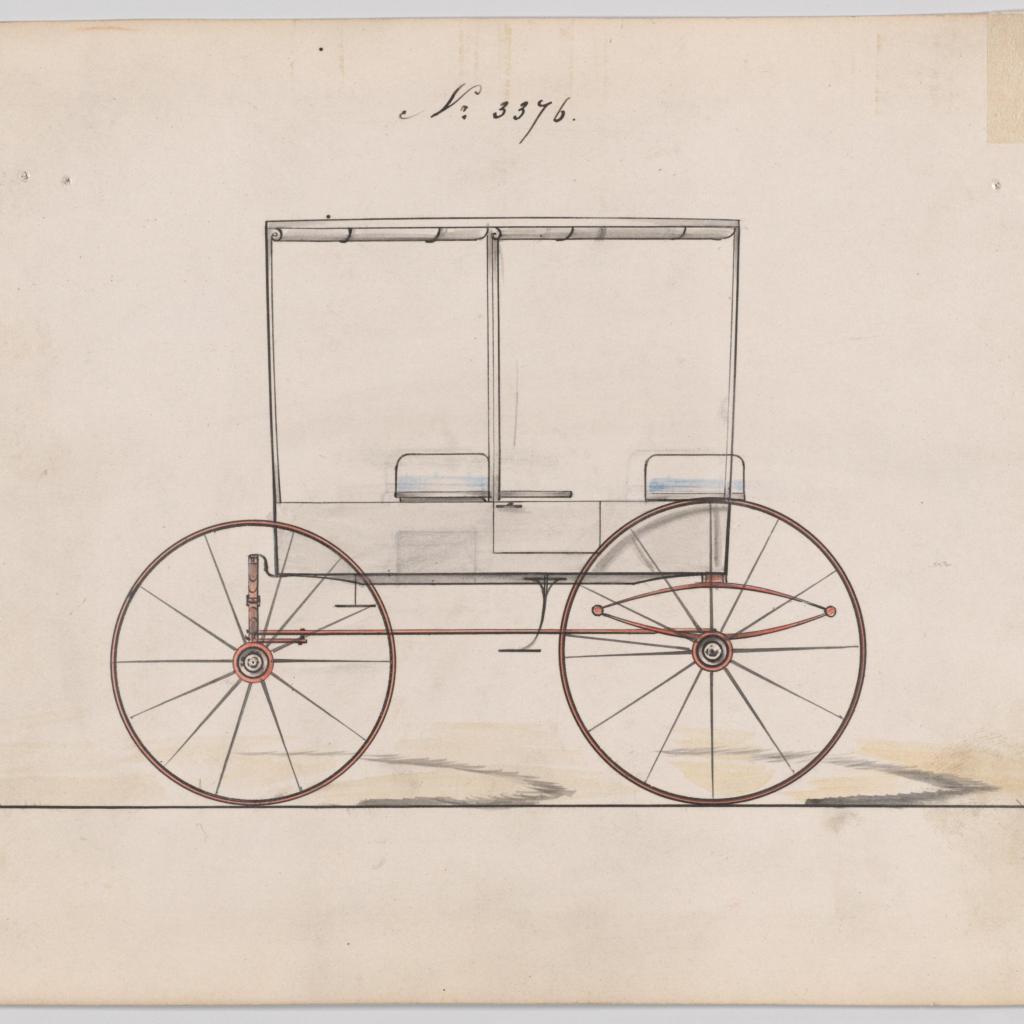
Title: Design for 6 seat Rockaway, no. 3376
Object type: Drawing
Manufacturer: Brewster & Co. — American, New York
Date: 1877
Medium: Pen and black ink, watercolor and gouache
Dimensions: Sheet: 6 1/4 x 9 1/8 in. (15.9 x 23.2 cm)
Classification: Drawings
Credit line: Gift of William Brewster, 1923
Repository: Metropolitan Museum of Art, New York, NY